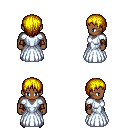
a pixel art fantasy rpg character, male body template, human, dark skin, underdress, robe skirt, blonde plain hairstyle, leather bracers, metal boots, four views (front, back, left, right), 2x2 character sprite sheet, small pixel art, hard edges, no anti-aliasing